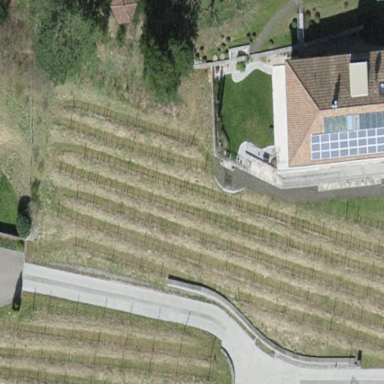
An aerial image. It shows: Vineyard growing grapes.